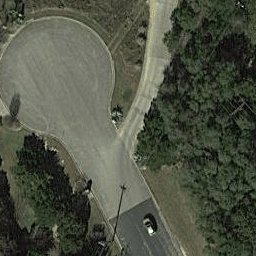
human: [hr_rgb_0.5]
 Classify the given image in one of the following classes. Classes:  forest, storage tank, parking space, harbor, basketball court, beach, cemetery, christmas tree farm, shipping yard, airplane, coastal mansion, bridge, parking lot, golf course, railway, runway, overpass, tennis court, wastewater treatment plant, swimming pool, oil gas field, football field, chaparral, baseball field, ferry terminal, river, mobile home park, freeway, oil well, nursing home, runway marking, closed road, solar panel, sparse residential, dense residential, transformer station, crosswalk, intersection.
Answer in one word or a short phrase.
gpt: closed road